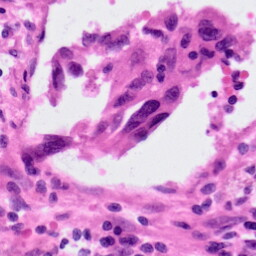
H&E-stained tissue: Lung